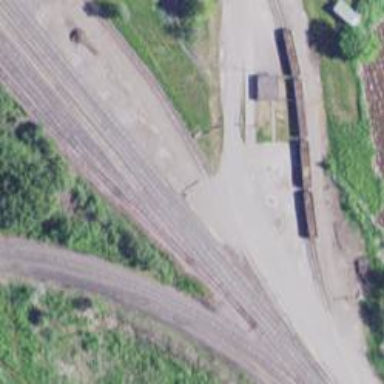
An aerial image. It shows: Railway spur service.